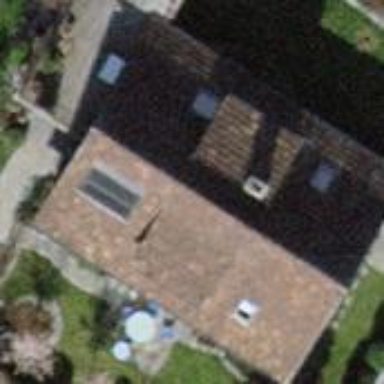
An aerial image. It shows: Detached building.